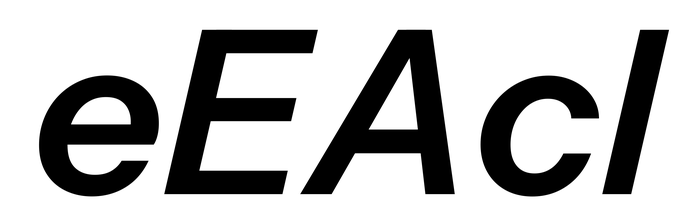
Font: InstrumentSans-Italic_SemiBold_Italic